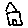
Label: house